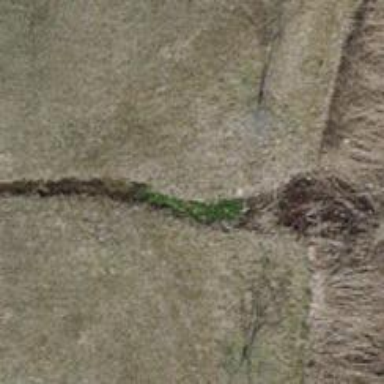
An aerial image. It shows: Ditch in the surroundings.